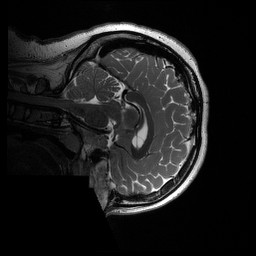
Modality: T2w
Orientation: sagittal
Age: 23
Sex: female